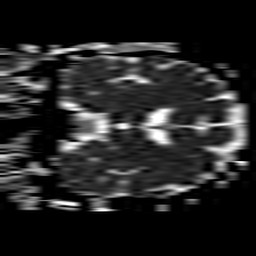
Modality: ADC
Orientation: coronal
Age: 59
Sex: male
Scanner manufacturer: philips
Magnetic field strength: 1.5 T
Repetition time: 3.395 s
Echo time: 0.06922 s